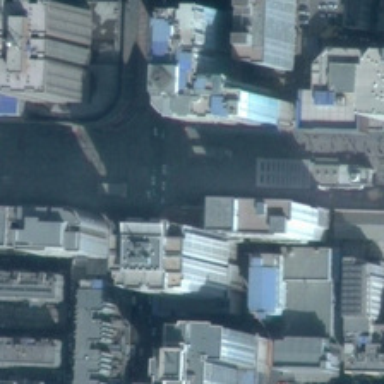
A t_junction in the middle while with many buildings on the either hand .